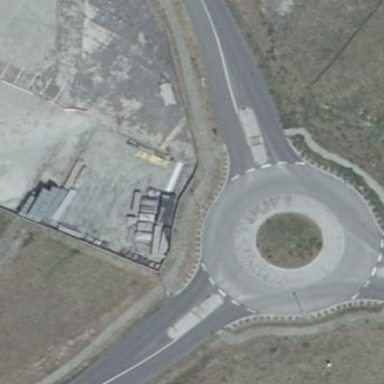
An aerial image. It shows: Asphalt road in residential area leading to roundabout.